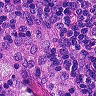
Metastatic tissue present: no